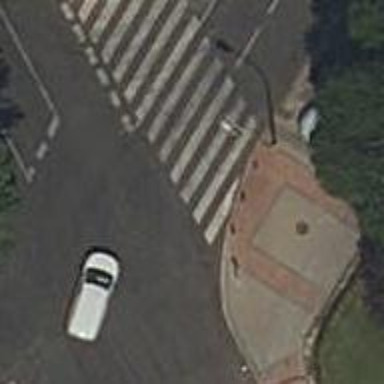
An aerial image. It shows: Road with traffic signals.